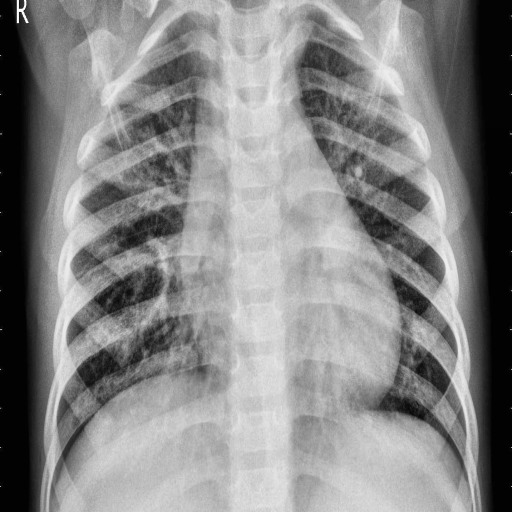
Finding: PNEUMONIA